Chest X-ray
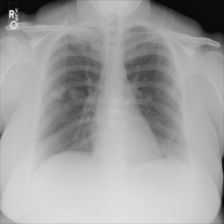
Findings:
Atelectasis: negative
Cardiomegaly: negative
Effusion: negative
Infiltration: negative
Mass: negative
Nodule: positive
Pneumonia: negative
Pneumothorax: negative
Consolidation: negative
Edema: negative
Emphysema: negative
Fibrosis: negative
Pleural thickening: negative
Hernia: negative